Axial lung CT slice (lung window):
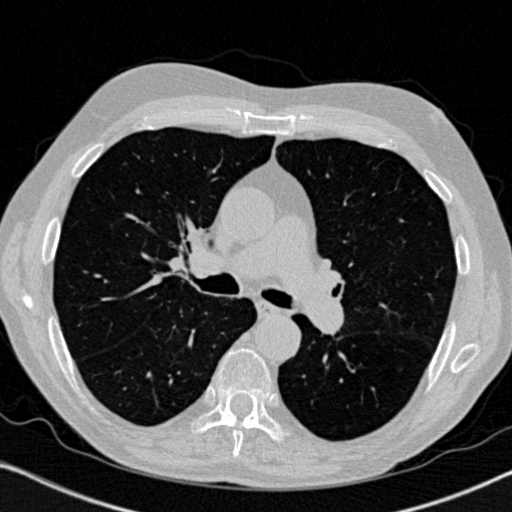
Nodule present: no